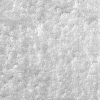
Atmospheric dust classification: not_dusty